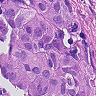
Metastatic tissue present: yes